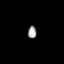
Tissue: lung
Cell type: Myeloid cells
Senescence score: 0.2403
Nuclear area (px): 106
Mean DAPI intensity: 155.585